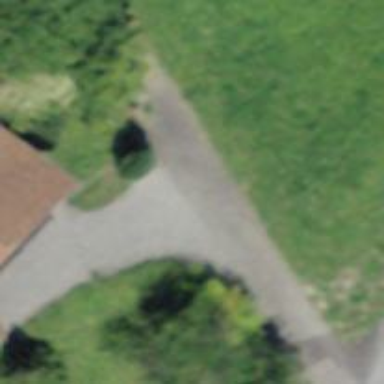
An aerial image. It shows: Unpaved road in residential area.